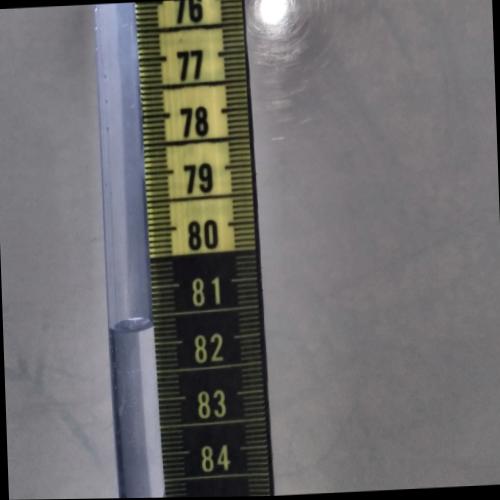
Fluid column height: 81.7 cm